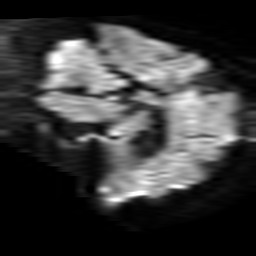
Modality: TRACE
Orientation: sagittal
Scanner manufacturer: philips
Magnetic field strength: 3 T
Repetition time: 3.344 s
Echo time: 0.076 s